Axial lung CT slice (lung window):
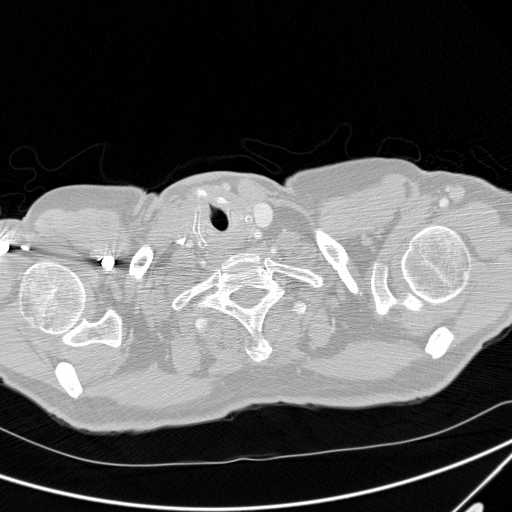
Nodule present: no